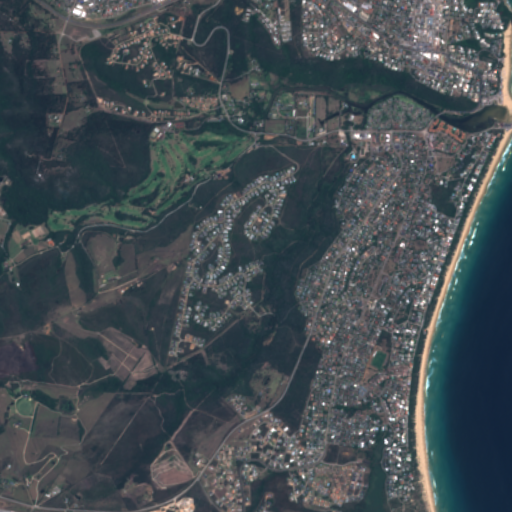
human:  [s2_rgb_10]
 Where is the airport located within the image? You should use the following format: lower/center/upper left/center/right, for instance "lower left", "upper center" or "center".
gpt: The airport is located in the lower left of the image.
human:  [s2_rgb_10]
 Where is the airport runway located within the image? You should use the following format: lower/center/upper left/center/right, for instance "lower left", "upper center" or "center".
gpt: The airport runway is located in the lower left of the image.
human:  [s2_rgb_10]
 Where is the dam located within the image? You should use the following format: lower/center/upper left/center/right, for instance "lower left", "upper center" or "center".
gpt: The dam is located in the center left of the image.
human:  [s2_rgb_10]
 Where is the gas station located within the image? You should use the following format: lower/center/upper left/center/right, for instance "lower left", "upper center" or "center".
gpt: The gas station is located in the upper right of the image.
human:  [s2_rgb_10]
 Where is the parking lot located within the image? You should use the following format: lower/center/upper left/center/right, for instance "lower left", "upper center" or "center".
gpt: The parking lot is located in the right of the image.
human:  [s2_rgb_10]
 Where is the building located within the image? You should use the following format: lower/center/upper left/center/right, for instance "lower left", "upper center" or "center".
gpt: There is no building in the image.